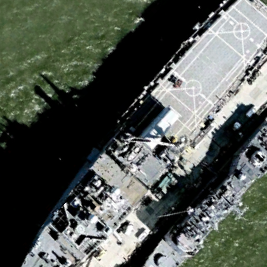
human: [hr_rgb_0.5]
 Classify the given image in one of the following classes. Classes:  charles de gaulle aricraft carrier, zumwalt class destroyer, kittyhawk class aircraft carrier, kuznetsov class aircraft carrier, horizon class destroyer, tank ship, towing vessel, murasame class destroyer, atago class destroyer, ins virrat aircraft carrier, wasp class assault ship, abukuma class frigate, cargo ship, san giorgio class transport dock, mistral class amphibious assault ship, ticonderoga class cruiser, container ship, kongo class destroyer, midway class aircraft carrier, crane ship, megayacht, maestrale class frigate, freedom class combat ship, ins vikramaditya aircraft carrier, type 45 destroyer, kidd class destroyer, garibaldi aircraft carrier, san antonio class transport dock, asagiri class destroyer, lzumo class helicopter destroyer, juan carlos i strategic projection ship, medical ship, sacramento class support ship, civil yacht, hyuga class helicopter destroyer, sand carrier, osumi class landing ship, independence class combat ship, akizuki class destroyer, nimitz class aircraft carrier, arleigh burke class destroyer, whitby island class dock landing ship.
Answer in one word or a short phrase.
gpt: Whitby Island class dock landing ship